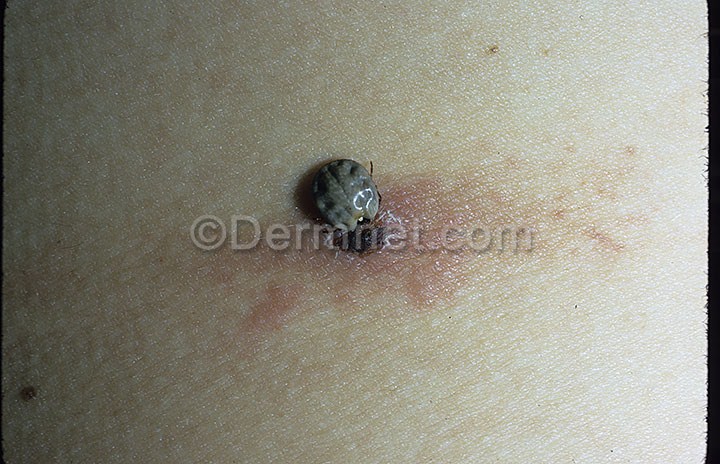
Disease: Scabies Lyme Disease and other Infestations and Bites